Interaction volume radius: 5 \u00c5
Interaction volume height: 15 \u00c5
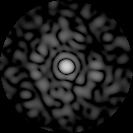
Disorder parameter: 0.8401